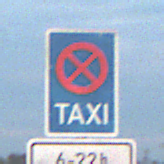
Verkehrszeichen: Taxenstand
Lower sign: ZeitangabenMitBeschraenkungAufWochentage4
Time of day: SunriseSunset
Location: Outdoor (Nature)
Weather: PartlyCloudy
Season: NotSpecified
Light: Natural